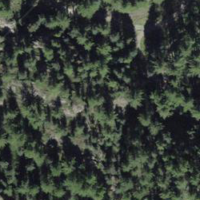
EUNIS habitat code: 43
Species observed at this site:
Arctostaphylos uva-ursi